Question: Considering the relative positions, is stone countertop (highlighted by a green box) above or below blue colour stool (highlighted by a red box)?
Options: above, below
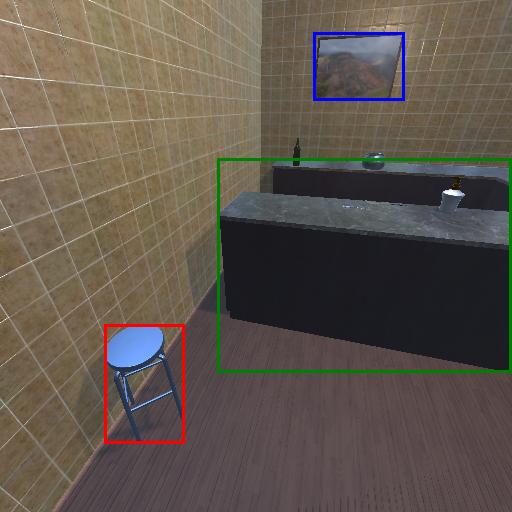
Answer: above